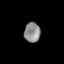
Tissue: lung
Cell type: Endothelial cells
Senescence score: 0.5825
Nuclear area (px): 317
Mean DAPI intensity: 138.11